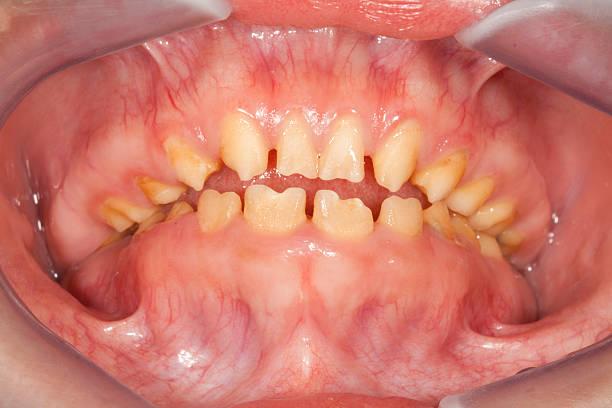
Condition: Gingivitis